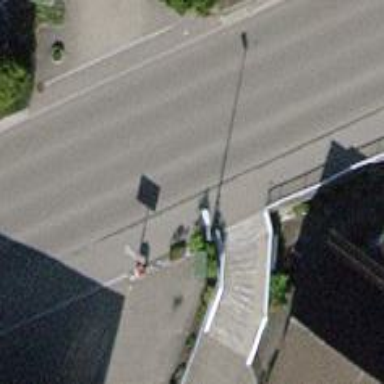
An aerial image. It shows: Set of steps with paving stones. There is also ramp available.